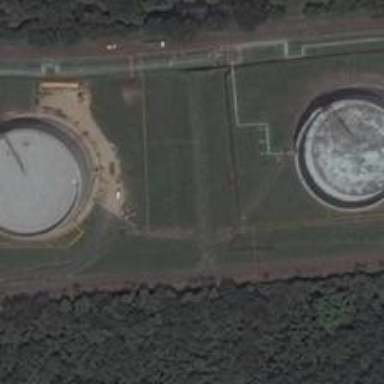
These two circular buildings are axisymmetric .